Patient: sex F, age 35
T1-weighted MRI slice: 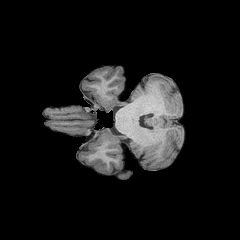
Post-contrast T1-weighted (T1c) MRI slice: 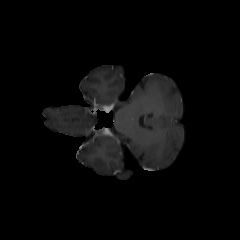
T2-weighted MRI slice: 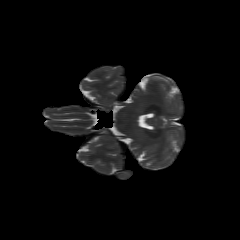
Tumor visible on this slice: no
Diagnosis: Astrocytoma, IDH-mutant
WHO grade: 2